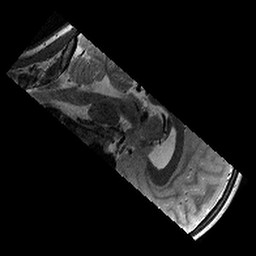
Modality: T2w
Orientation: sagittal
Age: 9
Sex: male
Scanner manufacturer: siemens
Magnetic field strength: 3 T
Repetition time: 9.23 s
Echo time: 0.067 s